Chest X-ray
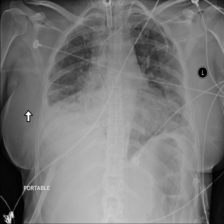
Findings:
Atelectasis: positive
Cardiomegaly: negative
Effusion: positive
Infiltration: negative
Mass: negative
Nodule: negative
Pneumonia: negative
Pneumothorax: negative
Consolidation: negative
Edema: negative
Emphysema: negative
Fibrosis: negative
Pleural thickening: negative
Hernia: negative